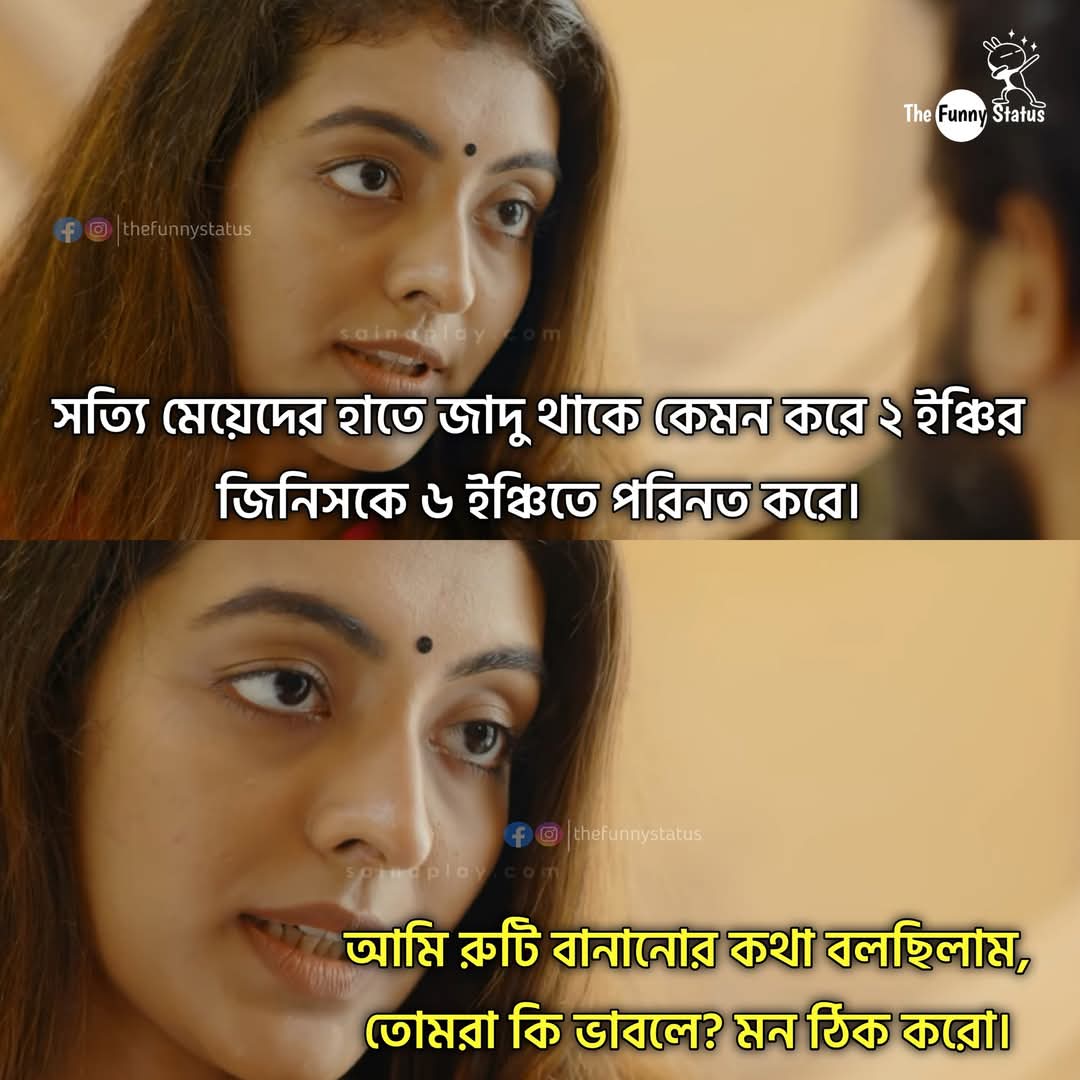
Text: সত্যি মেয়েদের হাতে জাদু থাকে কেমন করে ২ ইঞ্চির জিনিসকে ৬ ইঞ্চিতে পরিনত করে।
আমি রুটি বানানোর কথা বলছিলাম, তোমরা কি ভাবলে? মন ঠিক করো।
Label: Non Hate